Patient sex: M
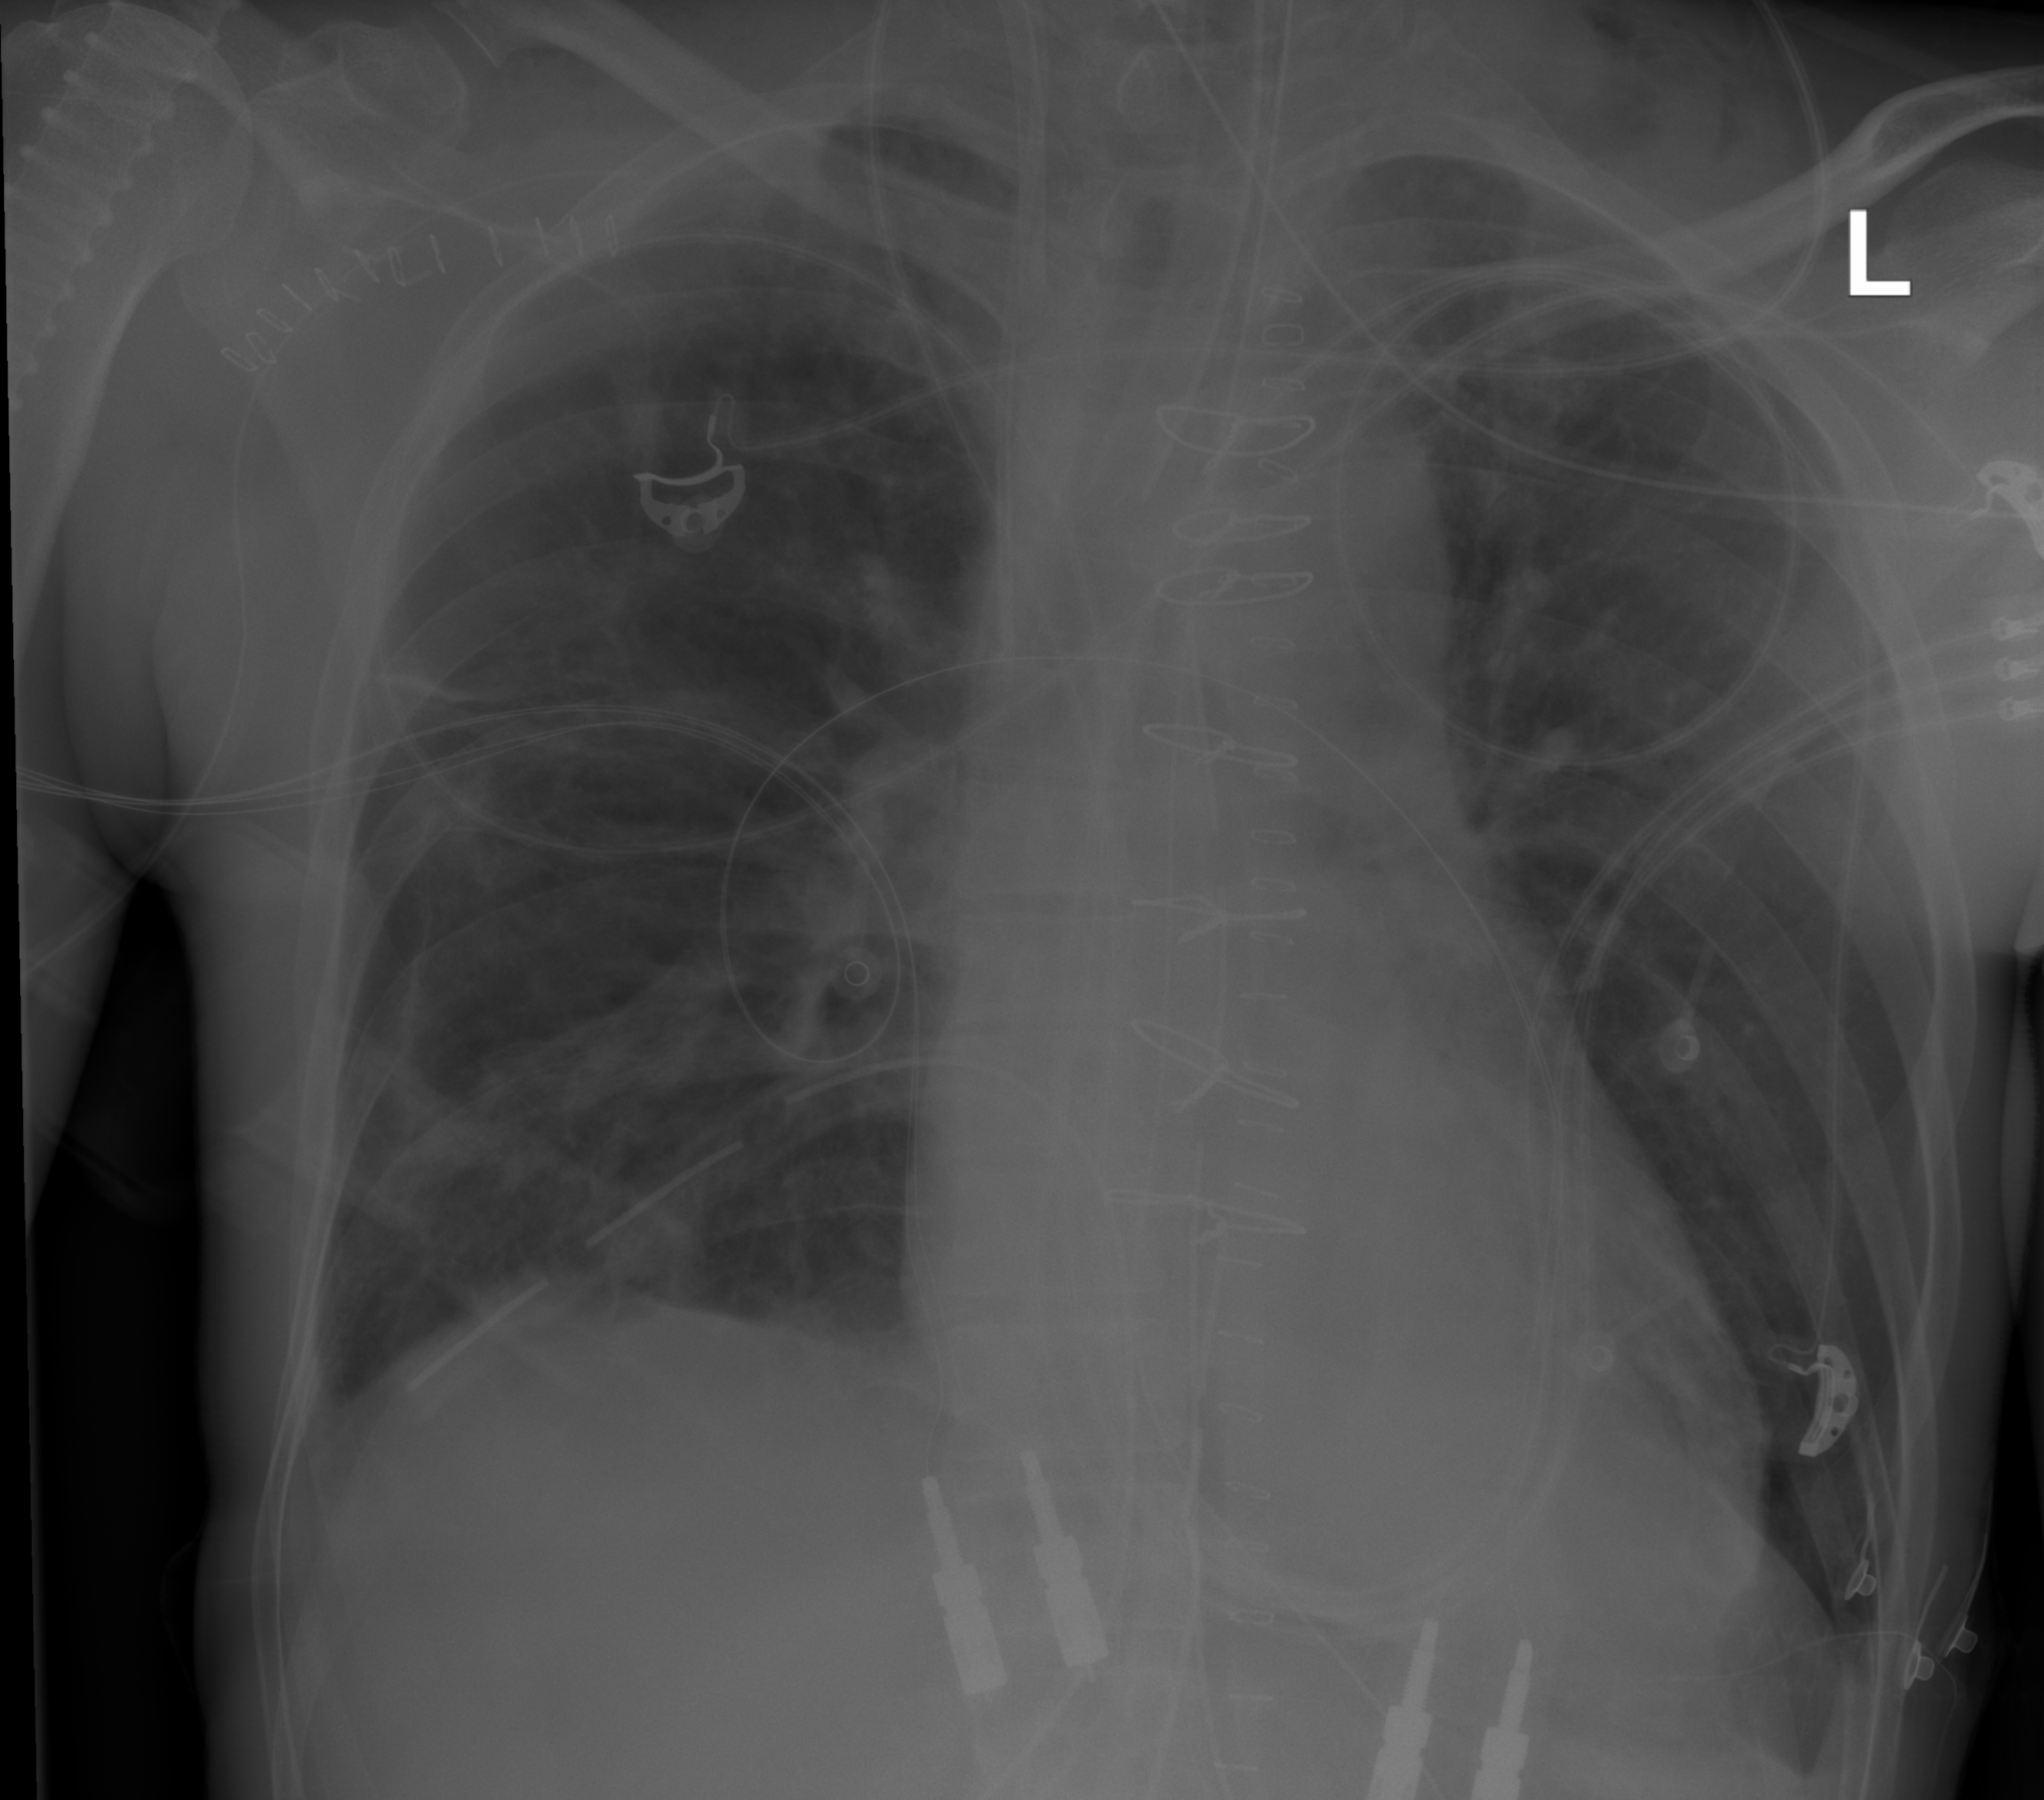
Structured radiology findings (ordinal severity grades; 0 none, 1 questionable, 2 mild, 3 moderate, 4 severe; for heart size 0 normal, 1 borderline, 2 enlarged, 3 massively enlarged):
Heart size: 0
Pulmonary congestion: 0
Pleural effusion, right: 0
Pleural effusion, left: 0
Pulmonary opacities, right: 1
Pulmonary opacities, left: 0
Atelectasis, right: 2
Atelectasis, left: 0